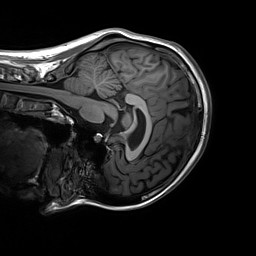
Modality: T1w
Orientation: sagittal
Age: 23
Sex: female
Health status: healthy
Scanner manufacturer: siemens
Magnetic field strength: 3 T
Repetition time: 2.3 s
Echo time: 0.00236 s